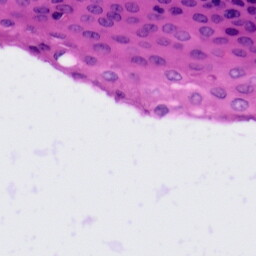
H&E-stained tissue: Tonsil